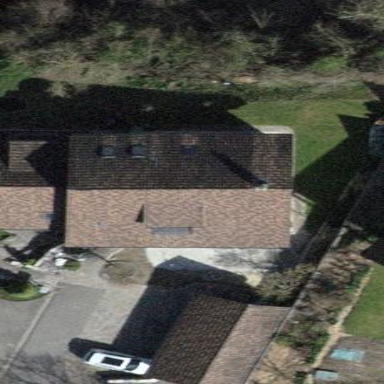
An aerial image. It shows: Building with tile roof.